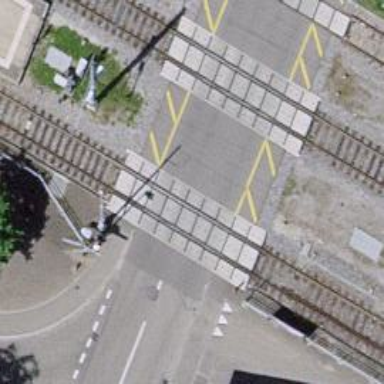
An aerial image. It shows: Railway level crossing.